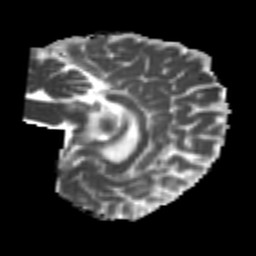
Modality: MD
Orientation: sagittal
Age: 21
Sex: female
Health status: healthy
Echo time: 0.074 s